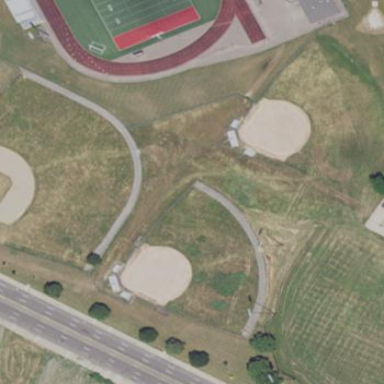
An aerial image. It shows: Baseball pitch for leisure and sports activities.